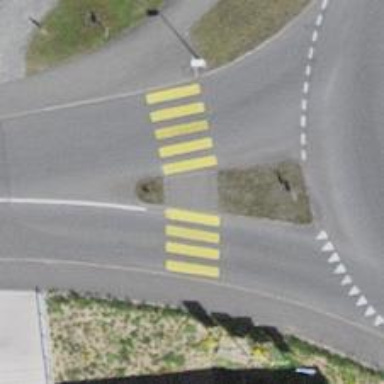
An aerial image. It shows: Uncontrolled zebra crossing with central island. The crossing is marked with zebra stripes.